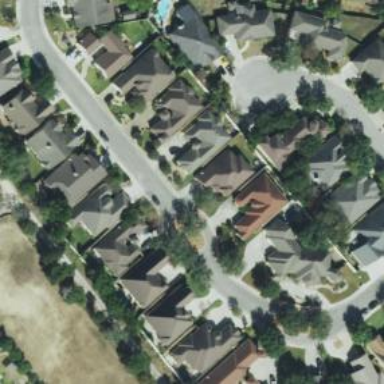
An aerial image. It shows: Residential road.